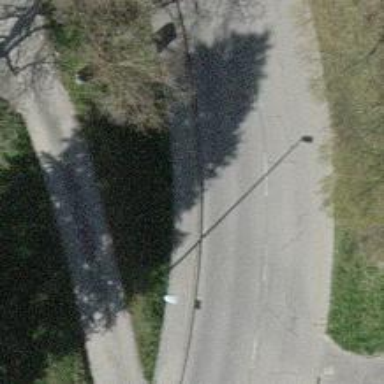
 there is raised sidewalk with asphalt surface."